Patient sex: F
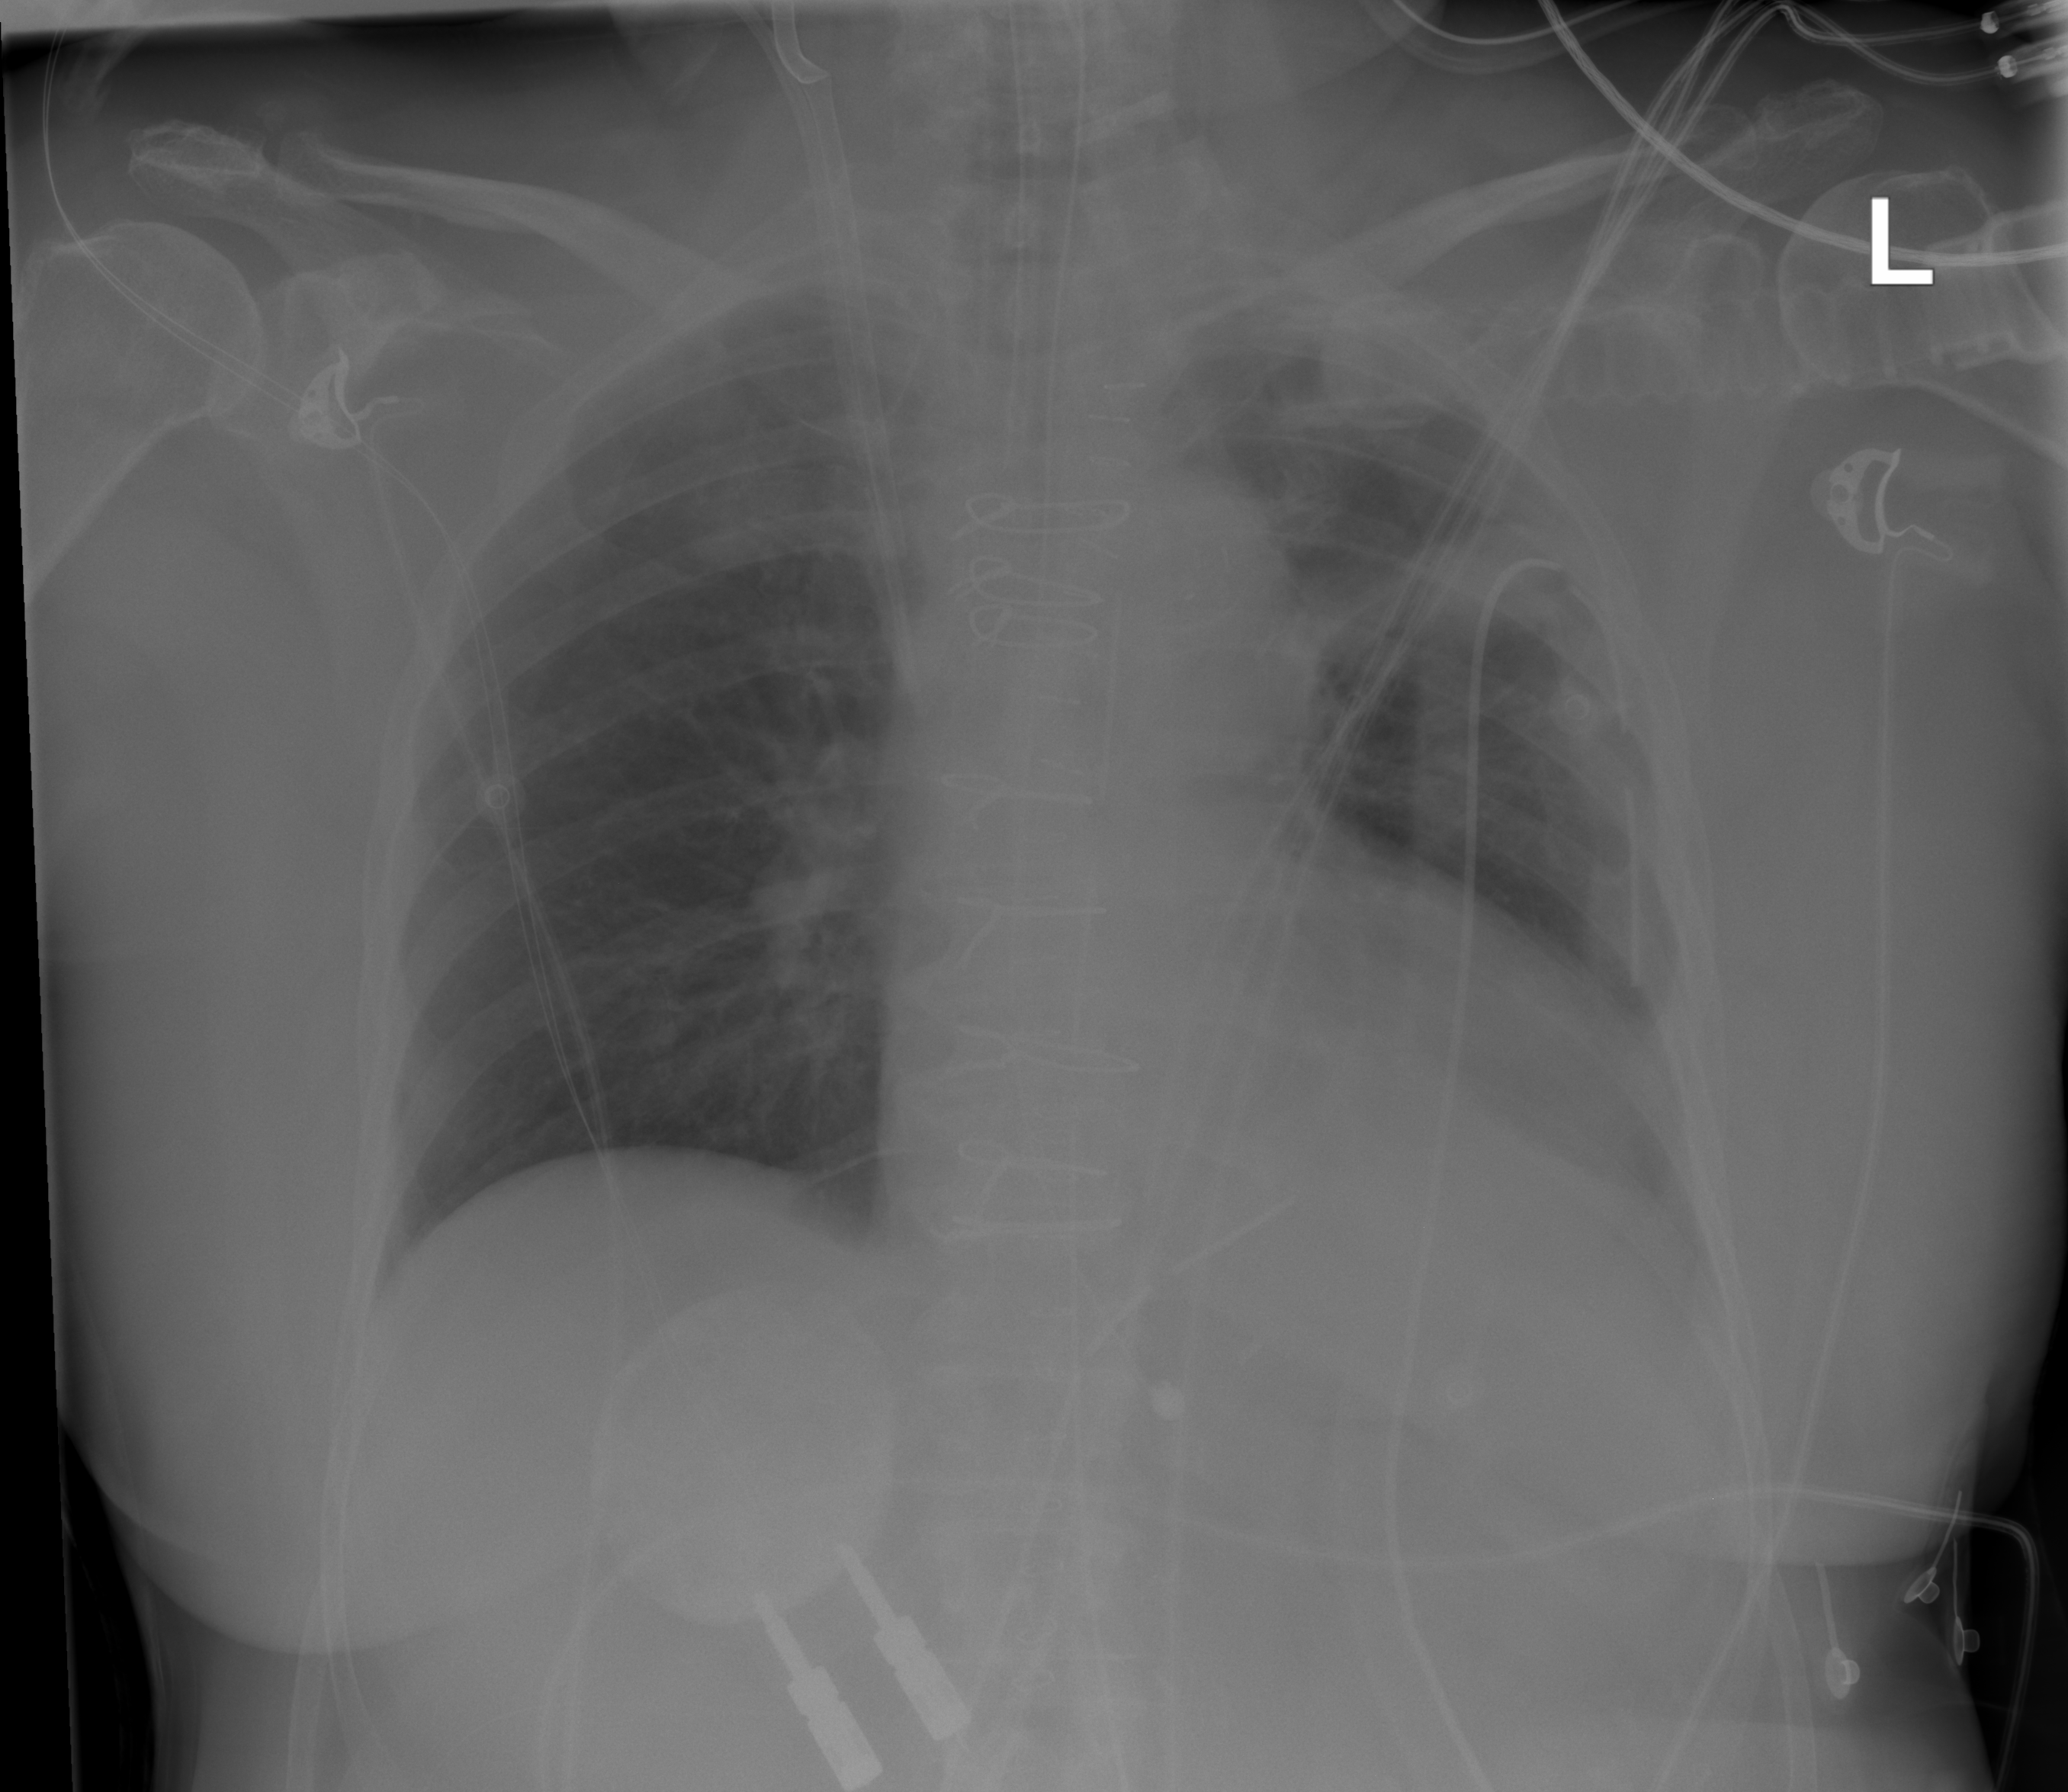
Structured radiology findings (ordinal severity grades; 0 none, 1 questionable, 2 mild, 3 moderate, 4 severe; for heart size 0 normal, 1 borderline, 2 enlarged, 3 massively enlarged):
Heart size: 2
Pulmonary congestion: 0
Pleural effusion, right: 0
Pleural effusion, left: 0
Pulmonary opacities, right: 0
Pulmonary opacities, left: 0
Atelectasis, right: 0
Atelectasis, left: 2